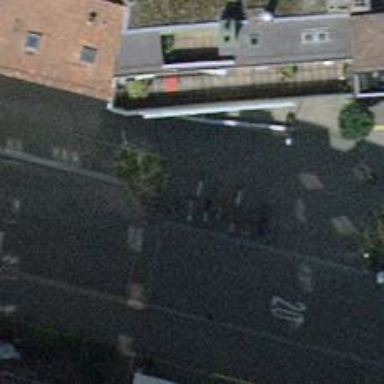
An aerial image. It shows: Bicycle parking area with bollard.